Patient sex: M
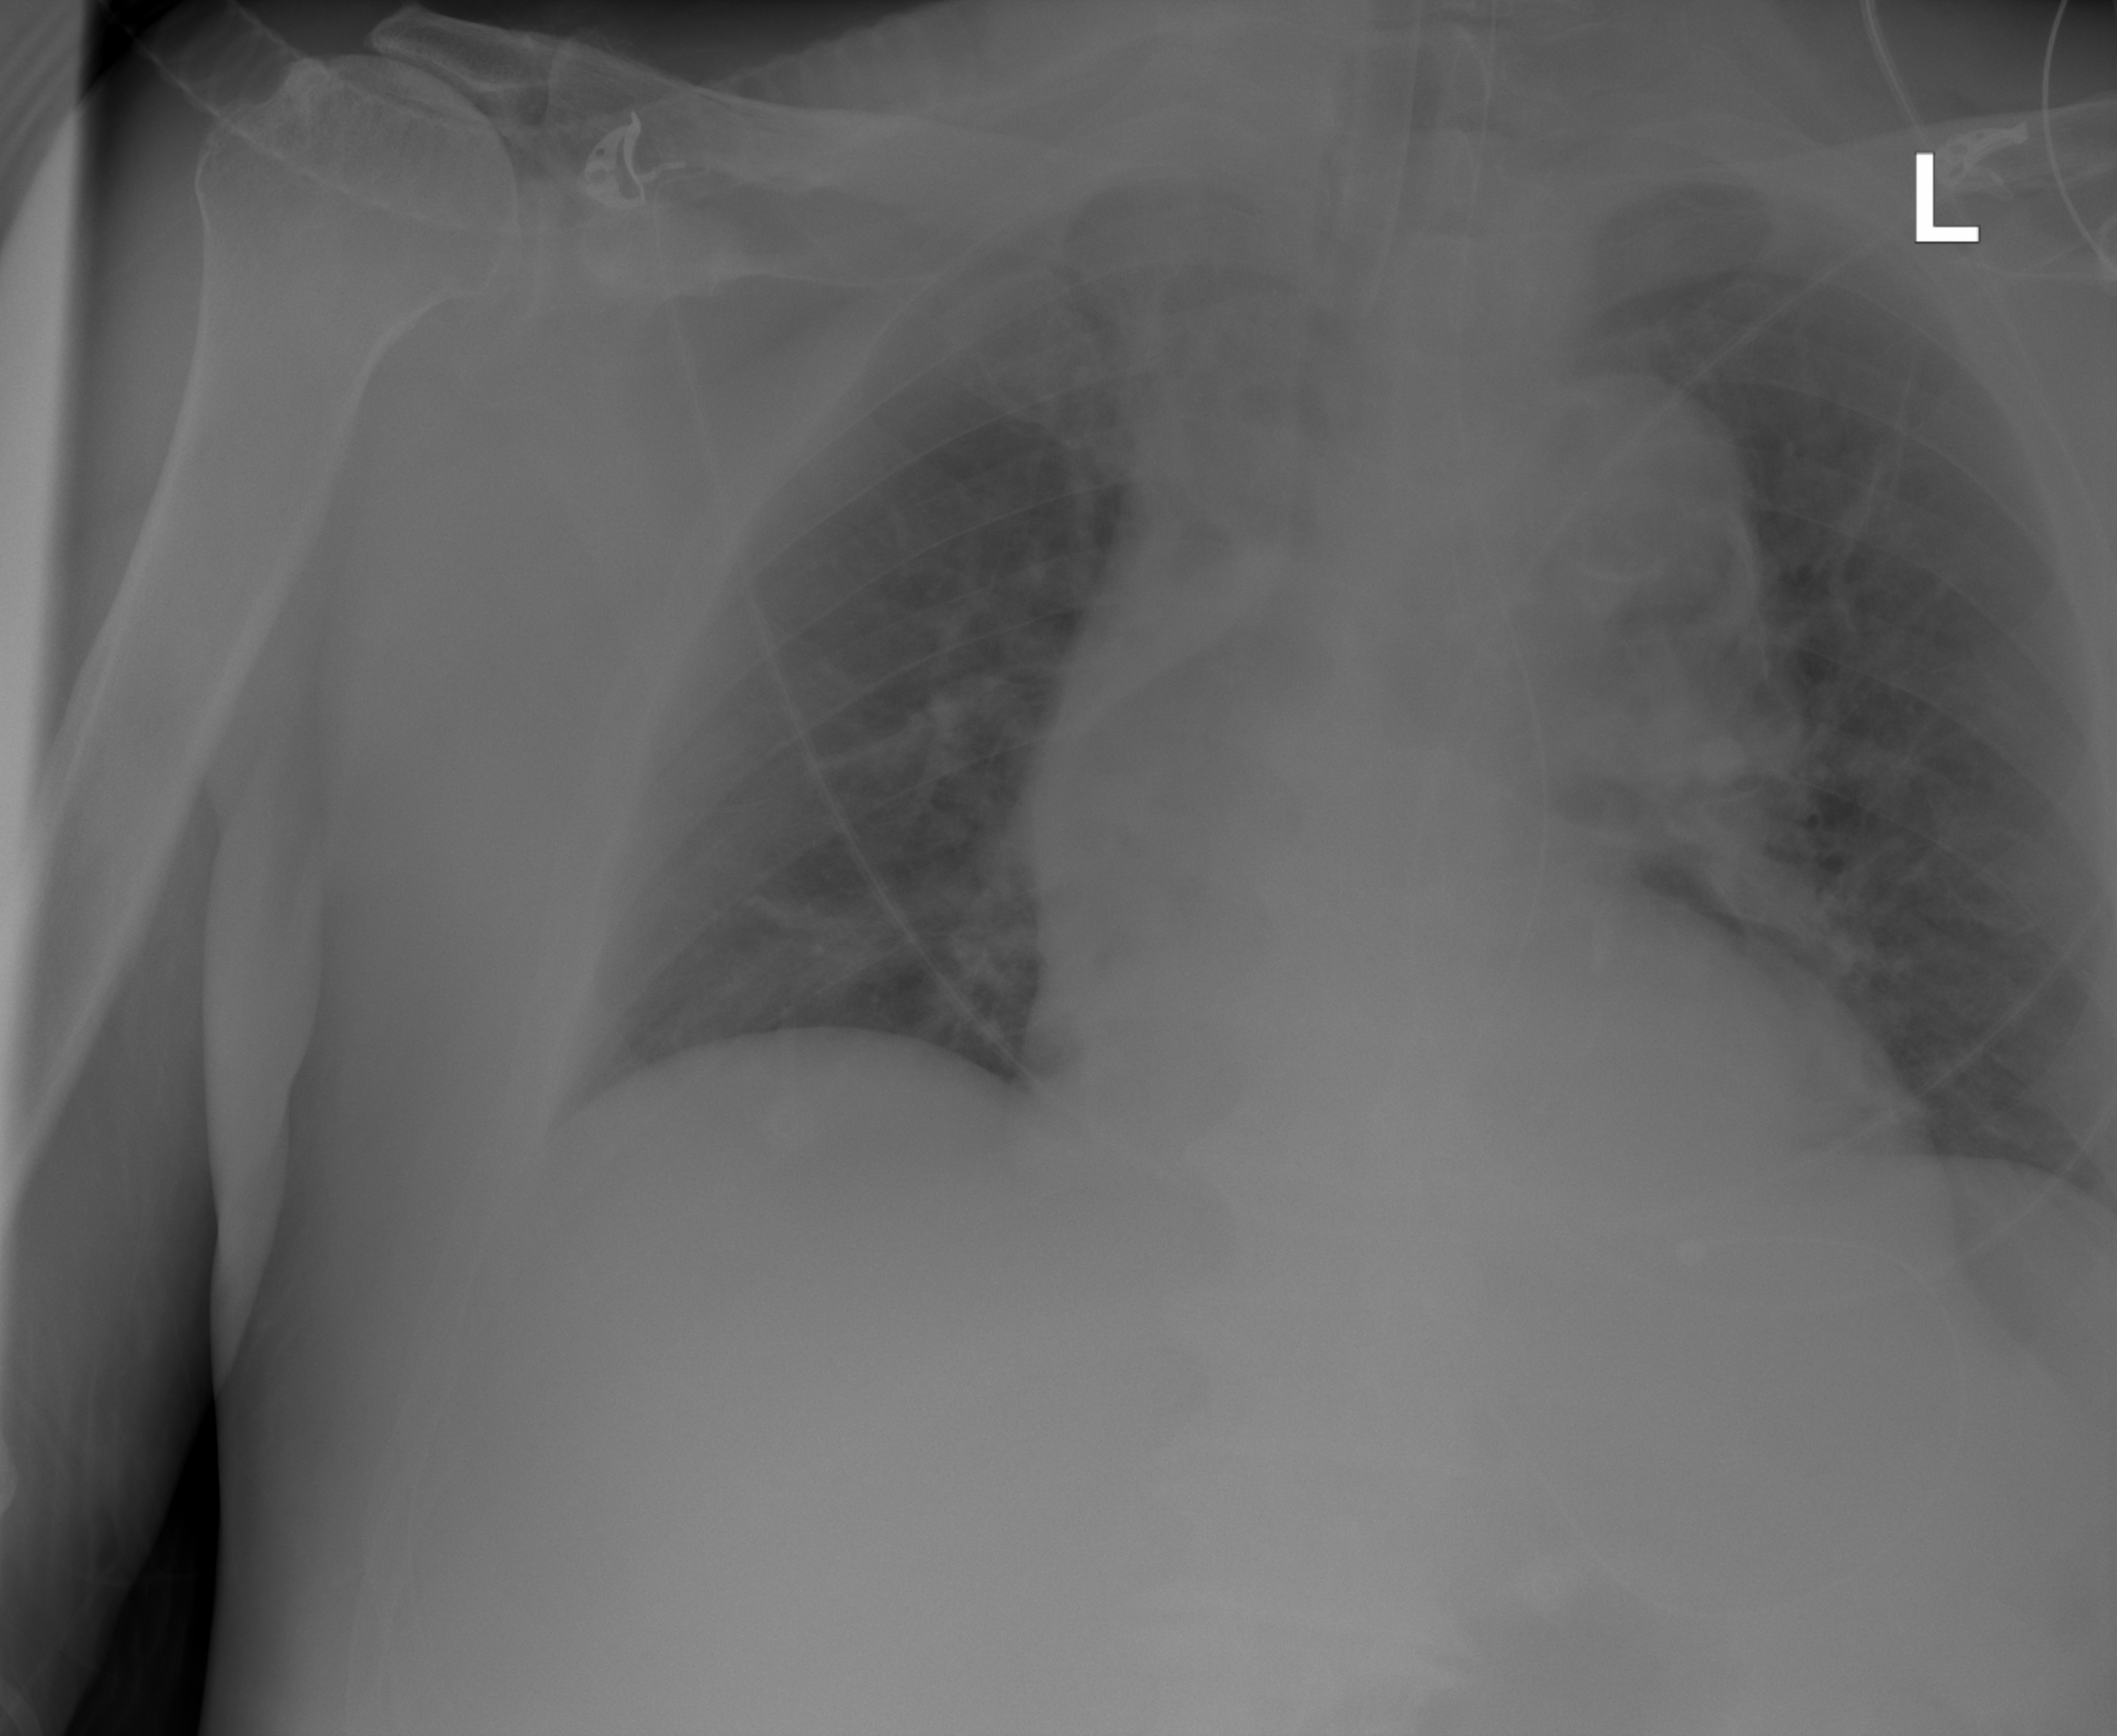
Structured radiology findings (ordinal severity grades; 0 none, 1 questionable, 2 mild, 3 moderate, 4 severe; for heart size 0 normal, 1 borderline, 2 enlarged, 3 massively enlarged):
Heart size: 2
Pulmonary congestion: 2
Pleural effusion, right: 0
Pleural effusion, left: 0
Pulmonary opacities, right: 0
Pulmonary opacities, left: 0
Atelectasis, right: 2
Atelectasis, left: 0